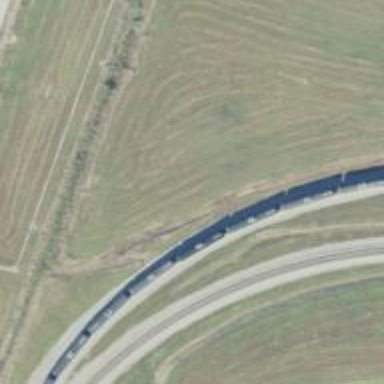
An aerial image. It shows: Railway spur service.